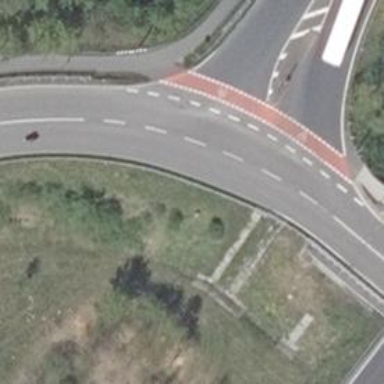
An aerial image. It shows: Secondary road with asphalt surface and embankment.